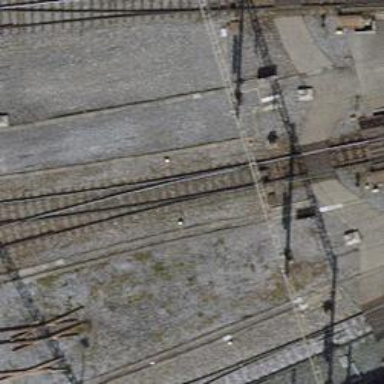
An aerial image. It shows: Railway switch.